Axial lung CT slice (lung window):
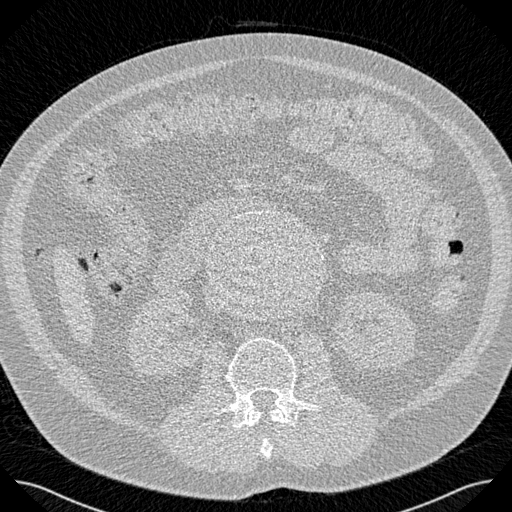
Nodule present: no